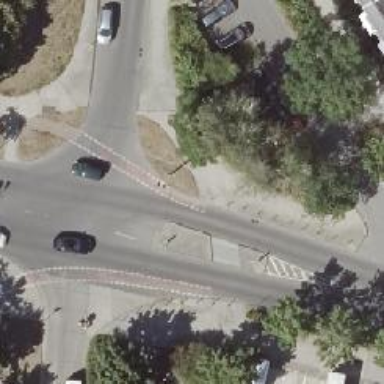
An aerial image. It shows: Unmarked crossing with pedestrian island. The crossing includes traffic calming island.